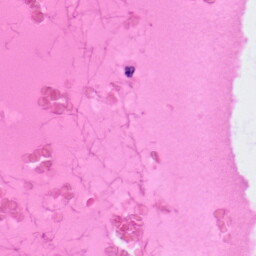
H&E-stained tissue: Colon